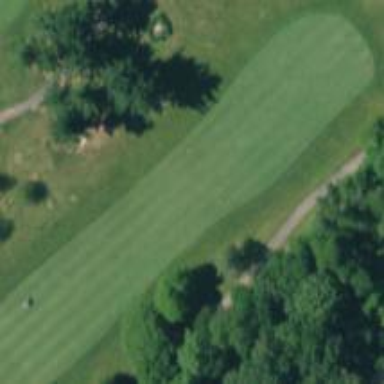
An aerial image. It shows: Lush grass fairway on golf course.